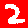
Digit: 2